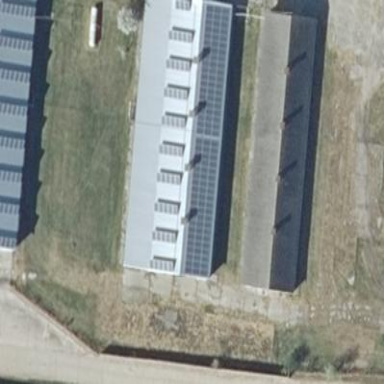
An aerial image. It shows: Building featuring small installation solar photovoltaic panel for electricity generation.